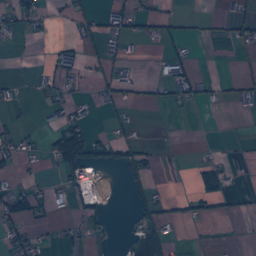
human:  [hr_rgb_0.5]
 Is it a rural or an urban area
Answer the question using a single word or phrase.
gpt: rural

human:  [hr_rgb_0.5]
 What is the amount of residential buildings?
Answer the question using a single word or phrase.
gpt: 421

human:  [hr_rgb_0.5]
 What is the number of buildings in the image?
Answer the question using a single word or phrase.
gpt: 443

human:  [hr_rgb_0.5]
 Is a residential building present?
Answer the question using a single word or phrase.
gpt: yes

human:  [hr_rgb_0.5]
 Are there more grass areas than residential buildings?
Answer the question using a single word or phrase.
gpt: no

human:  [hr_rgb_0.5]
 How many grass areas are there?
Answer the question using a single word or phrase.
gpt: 173

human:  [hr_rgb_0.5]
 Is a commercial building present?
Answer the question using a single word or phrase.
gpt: yes

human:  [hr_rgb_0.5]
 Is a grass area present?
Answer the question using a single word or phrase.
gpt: yes

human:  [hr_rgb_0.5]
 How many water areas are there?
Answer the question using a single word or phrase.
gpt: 22

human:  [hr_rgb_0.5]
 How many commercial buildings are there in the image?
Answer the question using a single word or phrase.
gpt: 18

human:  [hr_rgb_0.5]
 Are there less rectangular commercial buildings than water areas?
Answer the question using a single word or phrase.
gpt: yes

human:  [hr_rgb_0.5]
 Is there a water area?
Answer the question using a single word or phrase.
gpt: yes

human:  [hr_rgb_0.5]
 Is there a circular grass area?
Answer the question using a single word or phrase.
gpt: no

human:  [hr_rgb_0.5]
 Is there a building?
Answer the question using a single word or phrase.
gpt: yes

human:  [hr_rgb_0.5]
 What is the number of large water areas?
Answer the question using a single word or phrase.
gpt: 2

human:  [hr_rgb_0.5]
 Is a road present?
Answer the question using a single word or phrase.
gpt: yes

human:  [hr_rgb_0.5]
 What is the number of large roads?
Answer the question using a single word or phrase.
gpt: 0

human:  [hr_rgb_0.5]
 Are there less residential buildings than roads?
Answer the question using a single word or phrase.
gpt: no

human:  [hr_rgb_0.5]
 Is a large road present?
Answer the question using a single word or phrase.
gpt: no

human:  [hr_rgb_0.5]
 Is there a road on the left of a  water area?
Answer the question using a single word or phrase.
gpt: yes

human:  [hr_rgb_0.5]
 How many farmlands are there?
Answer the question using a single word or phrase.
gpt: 106

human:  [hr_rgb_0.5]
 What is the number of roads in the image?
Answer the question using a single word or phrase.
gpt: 84

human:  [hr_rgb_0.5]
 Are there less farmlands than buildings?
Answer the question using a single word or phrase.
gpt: yes

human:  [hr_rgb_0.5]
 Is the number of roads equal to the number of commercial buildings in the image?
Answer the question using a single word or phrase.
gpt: no

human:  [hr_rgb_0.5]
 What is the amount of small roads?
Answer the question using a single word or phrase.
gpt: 84

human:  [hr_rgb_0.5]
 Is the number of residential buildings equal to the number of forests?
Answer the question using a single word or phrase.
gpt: no

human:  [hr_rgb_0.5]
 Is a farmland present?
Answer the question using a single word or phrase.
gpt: yes

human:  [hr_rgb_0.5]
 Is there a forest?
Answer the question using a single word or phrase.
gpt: yes

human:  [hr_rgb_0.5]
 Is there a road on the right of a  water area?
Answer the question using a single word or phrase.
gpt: yes

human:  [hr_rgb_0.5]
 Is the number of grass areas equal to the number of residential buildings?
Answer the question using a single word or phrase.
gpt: no

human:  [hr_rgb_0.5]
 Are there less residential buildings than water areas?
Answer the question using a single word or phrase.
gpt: no

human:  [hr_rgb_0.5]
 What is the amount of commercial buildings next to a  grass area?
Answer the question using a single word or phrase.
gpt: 18

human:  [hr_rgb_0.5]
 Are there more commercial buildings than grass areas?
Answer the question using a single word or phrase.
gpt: no

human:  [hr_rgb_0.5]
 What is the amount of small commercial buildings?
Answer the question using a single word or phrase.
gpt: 11

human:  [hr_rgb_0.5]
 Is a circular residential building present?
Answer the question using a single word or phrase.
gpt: yes

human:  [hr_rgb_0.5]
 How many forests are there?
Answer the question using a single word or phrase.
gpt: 50

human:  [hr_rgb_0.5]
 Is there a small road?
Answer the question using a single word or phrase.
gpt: yes

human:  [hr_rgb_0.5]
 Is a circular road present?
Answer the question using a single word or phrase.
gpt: no

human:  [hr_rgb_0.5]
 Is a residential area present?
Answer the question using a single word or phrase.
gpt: yes

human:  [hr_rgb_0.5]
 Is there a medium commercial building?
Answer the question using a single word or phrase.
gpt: yes

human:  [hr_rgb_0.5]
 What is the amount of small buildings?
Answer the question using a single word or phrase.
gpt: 404

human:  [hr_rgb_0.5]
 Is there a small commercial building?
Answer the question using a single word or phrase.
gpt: yes

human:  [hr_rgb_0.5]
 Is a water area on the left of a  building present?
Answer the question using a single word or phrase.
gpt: yes

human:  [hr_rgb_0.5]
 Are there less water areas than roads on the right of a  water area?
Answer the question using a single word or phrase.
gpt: yes

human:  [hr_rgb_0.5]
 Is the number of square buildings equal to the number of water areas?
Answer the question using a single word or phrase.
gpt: no

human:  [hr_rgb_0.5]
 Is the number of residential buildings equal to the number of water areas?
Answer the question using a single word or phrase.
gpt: no

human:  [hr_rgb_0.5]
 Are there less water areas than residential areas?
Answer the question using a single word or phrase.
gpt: no

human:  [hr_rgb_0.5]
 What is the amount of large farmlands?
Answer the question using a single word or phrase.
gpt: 103

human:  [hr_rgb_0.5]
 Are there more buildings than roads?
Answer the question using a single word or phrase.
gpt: yes

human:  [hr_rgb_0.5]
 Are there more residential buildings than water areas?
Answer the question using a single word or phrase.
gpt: yes

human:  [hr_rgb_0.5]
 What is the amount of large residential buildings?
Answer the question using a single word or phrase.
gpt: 2

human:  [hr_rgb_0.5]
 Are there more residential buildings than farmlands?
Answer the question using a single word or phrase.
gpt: yes

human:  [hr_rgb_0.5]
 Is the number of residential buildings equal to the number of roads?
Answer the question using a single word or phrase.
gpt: no

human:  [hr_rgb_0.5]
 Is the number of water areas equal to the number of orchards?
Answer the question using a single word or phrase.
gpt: no

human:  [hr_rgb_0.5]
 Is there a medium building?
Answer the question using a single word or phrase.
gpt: yes

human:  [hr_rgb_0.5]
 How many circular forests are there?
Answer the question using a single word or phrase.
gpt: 0

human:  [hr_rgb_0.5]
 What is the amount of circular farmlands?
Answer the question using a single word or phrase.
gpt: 0

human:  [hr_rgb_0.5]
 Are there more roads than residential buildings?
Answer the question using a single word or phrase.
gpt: no

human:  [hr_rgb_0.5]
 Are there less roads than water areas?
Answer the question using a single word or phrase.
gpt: no

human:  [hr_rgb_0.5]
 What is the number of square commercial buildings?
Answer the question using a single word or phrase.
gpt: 0

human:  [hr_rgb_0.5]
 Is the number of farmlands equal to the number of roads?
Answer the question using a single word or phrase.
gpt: no

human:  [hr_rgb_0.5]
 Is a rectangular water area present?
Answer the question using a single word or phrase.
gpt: yes

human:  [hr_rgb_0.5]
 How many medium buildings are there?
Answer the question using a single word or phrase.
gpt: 34

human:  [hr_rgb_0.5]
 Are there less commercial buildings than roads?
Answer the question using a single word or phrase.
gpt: yes